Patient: sex F, age 63
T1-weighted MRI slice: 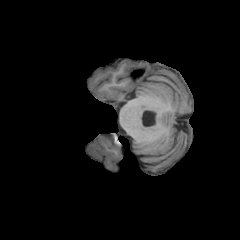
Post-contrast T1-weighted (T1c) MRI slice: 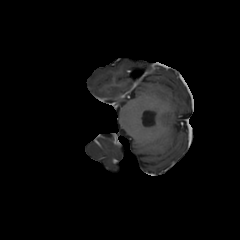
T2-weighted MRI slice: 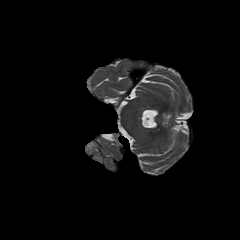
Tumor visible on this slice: no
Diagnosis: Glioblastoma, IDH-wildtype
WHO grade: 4